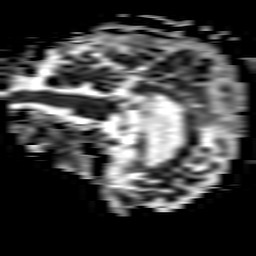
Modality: ADC
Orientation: sagittal
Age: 72
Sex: male
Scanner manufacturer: philips
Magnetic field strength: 3 T
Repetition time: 3.588 s
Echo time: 0.076 s